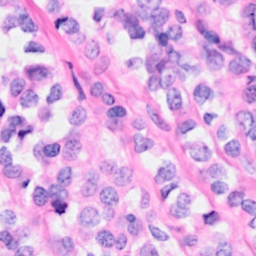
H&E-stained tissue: Breast